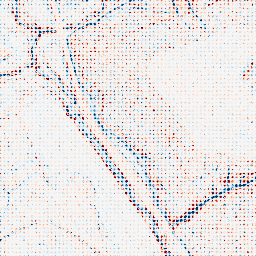
Category: edge_preserving
Decomposition family: anisotropic_diffusion
Decomposition parameters: iterations: 10
kappa: 50
gamma: 0.05
Upsampling method: sinc_hamming
Upsampling parameters: scale: 8
kernel_size: 4
Upsampling scale: 8